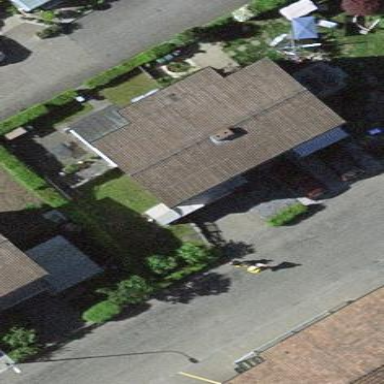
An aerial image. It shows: Terrace building.